Question: I have 'jfreechart' with two datasets: 'OHLCSeries' & 'TimeSeries Line'.
I need the line chart to be on top (above the OHLC Series).
How is it possible to set overlapping of the dataset?

Complete source of demo on <URL>.
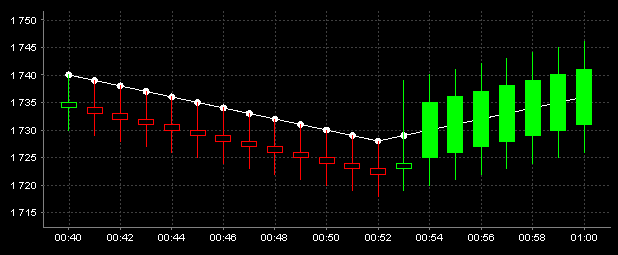
Answer: This does the magic:
'chart.getXYPlot().setDatasetRenderingOrder(DatasetRenderingOrder.FORWARD);'
And result: while line is on top.